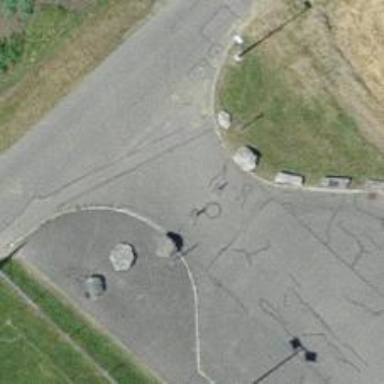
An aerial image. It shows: Bollard barrier.